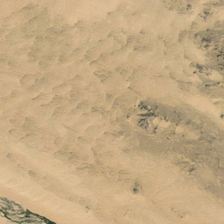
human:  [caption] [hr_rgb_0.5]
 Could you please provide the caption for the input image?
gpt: a area of fish scale pattern with some hummocks around can be seen on the desert .

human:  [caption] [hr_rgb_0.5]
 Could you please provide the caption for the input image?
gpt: dark green cracks and stains can be seen in this desert .

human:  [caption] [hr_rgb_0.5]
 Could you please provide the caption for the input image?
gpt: the desert with several rocks has the figure of scate .

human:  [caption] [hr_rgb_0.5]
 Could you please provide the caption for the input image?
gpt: the stony bulges looks like the yellow sacles in this stretch of desert with a dried out pond .

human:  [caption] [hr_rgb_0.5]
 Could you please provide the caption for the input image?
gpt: many ripples are in a piece of yellow desert .